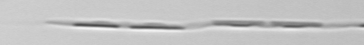
Label: Pseudo-nitzschia